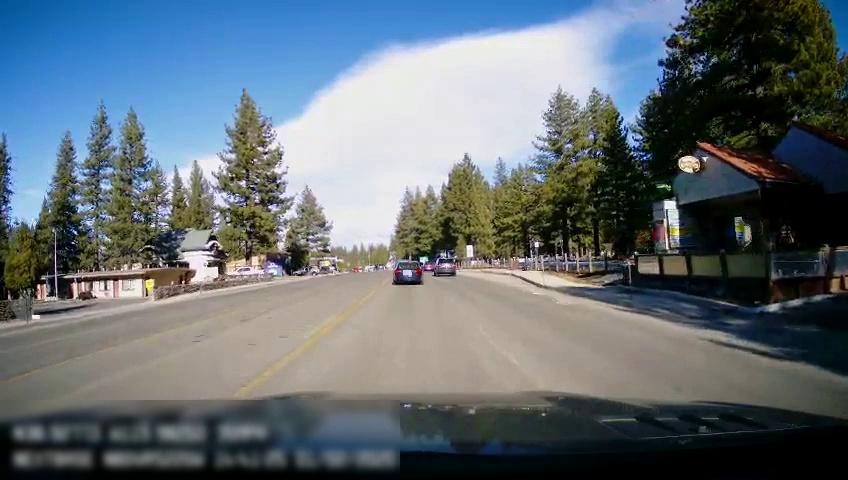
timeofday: Day
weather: Sunny
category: Drivable Space
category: Vehicles | Car
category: Vehicles | SUV
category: Vehicles | Car
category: Vehicles | Car
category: Lanes | Opposite Lane
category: Lanes | Current Lane
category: Lanes | Opposite Lane
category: Traffic | Signs